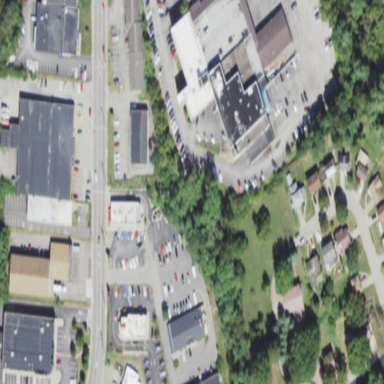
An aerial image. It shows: Retail building.